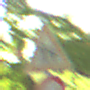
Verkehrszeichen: KinderLinks
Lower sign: VerbotUeberholenEinspurigeFahrzeuge
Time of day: MorningAfternoon
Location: Outdoor (RoadRail)
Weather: Clear
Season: NotSpecified
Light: Natural